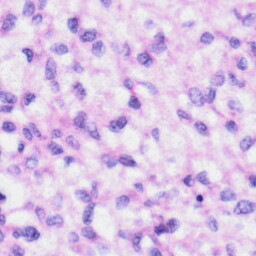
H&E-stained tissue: Liver